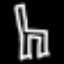
Label: chair